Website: macys
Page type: receipt
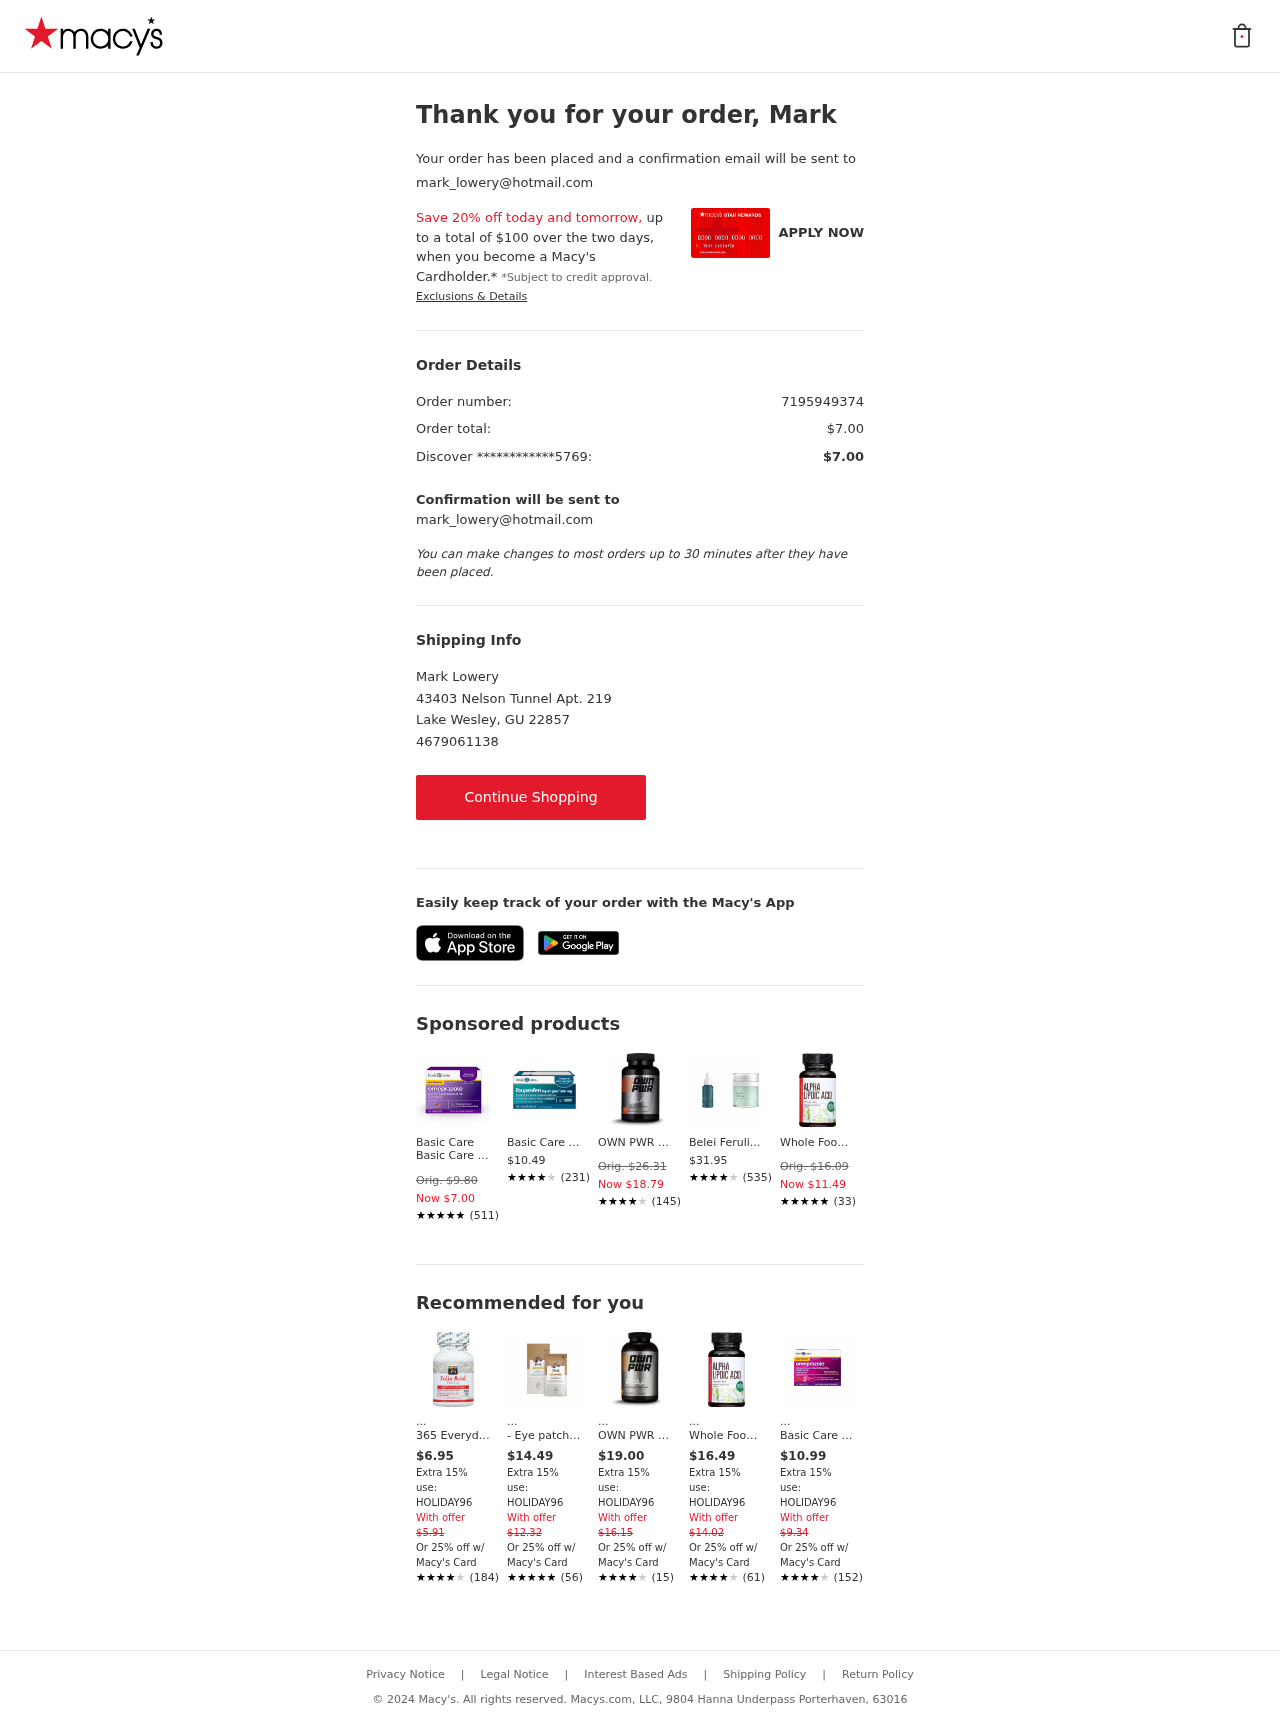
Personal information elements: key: PII_CARD_LAST4
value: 5769
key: PII_CARD_TYPE
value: Discover
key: PII_EMAIL
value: mark_lowery@hotmail.com
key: PII_FIRSTNAME
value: Mark
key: PII_FULLNAME
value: Mark Lowery
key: PII_PHONE
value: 4679061138
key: PII_PROMO_CODE
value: HOLIDAY96
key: PII_STREET
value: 43403 Nelson Tunnel Apt. 219
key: PII_EMAIL2
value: mark_lowery@hotmail.com
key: PII_CITY_STATE_ZIP
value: Lake Wesley, GU 22857
Product elements: key: PRODUCT10_NAME
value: Basic Care Omeprazole Orally Disintegrating Tablets, Strawberry Flavor, 14 Count
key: PRODUCT10_NUM_RATINGS
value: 152
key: PRODUCT10_PRICE
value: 10.99
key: PRODUCT10_RATING
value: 3.8
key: PRODUCT1_BRAND
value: Basic Care
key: PRODUCT1_NAME
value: Basic Care Omeprazole Delayed Release Tablets, Acid Reducer, 20 mg, 42 Count
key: PRODUCT1_NUM_RATINGS
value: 511
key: PRODUCT1_PRICE
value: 7
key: PRODUCT1_RATING
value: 4.9
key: PRODUCT2_NAME
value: Basic Care Ibuprofen Liquid Gels 200 mg, Pain Reliever/Fever Reducer (Liquid Filled Capsules), 160 C
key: PRODUCT2_NUM_RATINGS
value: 231
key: PRODUCT2_PRICE
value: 10.49
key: PRODUCT2_RATING
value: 3.8
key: PRODUCT3_NAME
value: OWN PWR CLA Supplement, Conjugated Linoleic Acid 800 mg, 90 Softgels
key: PRODUCT3_NUM_RATINGS
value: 145
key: PRODUCT3_PRICE
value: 18.79
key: PRODUCT3_RATING
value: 3.9
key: PRODUCT4_NAME
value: Belei Ferulic Acid + Vitamins C and E Serum, Fragrance Free, Paraben Free, 1 Fluid Ounce (30 mL) & R
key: PRODUCT4_NUM_RATINGS
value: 535
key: PRODUCT4_PRICE
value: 31.95
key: PRODUCT4_RATING
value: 3.9
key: PRODUCT5_NAME
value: Whole Foods Market, Alpha Lipoic Acid 100mg, 90 ct
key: PRODUCT5_NUM_RATINGS
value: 33
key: PRODUCT5_PRICE
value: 11.49
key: PRODUCT5_RATING
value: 4.6
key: PRODUCT6_NAME
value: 365 Everyday Value, Folic Acid 800mcg, 100 ct
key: PRODUCT6_NUM_RATINGS
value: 184
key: PRODUCT6_PRICE
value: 6.95
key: PRODUCT6_RATING
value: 3.8
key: PRODUCT7_NAME
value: - Eye patches - 20 Pieces - 10 envelopes of 2 patches
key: PRODUCT7_NUM_RATINGS
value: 56
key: PRODUCT7_PRICE
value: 14.49
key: PRODUCT7_RATING
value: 4.5
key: PRODUCT8_NAME
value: OWN PWR BCAA (Branched Chain Amino Acid ) 1000 MG per Serving (2 Capsules), 400 Capsules, Value Size
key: PRODUCT8_NUM_RATINGS
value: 15
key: PRODUCT8_PRICE
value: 19
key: PRODUCT8_RATING
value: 3.8
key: PRODUCT9_NAME
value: Whole Foods Market, Alpha Lipoic Acid 100mg, 90 ct
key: PRODUCT9_NUM_RATINGS
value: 61
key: PRODUCT9_PRICE
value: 16.49
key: PRODUCT9_RATING
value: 3.7
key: PRODUCT1_ORIGINAL_PRICE
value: Orig. $9.80
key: PRODUCT3_ORIGINAL_PRICE
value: Orig. $26.31
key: PRODUCT5_ORIGINAL_PRICE
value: Orig. $16.09
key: PRODUCT6_OFFER_PRICE
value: $5.91
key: PRODUCT7_OFFER_PRICE
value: $12.32
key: PRODUCT8_OFFER_PRICE
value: $16.15
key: PRODUCT9_OFFER_PRICE
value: $14.02
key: PRODUCT10_OFFER_PRICE
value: $9.34
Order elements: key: ORDER_ID
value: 7195949374
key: ORDER_TOTAL
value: $7.00